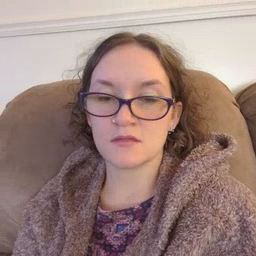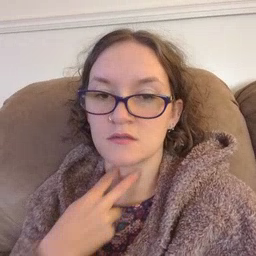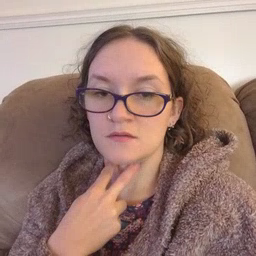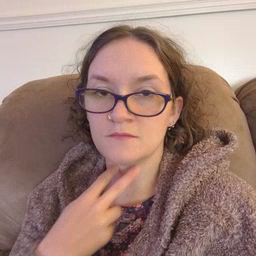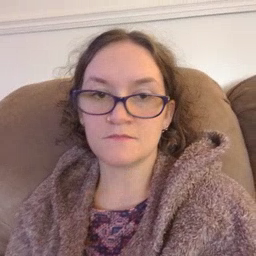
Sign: stuck